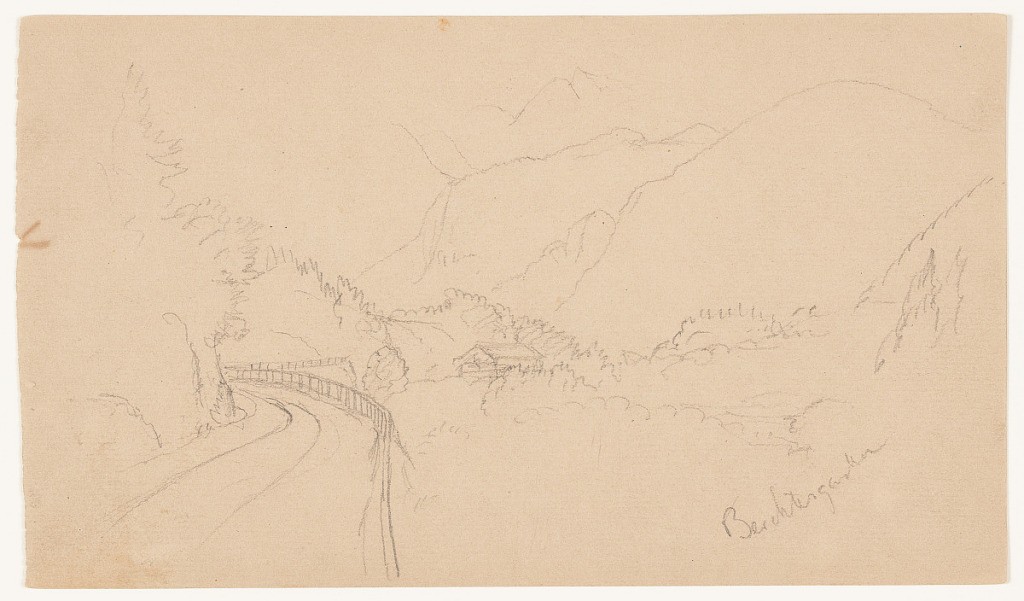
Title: Winding Mountain Road in Berchtesgaden, Bavaria
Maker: Frederic Edwin Church, American, 1826–1900
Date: July 1868
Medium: Graphite on tan laid paper; verso: graphite
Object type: drawing
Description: Landscape study showing a view of the mountains around Berchtesgaden, Germany. In the foreground, a road curves around a ledge at left and extends into the middle distance. At center, a small structure is visible, surrounded vegetation. Massive, steep mountains backdrop the scene, with a tall, sharp peak in the background at center.

Verso: Landscape sketch showing the mountainous terrain near Berchtesgaden, Germany. Steep, wooded mountainsides at left and right descend into a mountain valley. In background at left, a tall, craggy peak is visible.